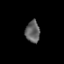
Tissue: prostate
Cell type: T cells
Senescence score: 0.3351
Nuclear area (px): 305
Mean DAPI intensity: 99.148